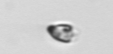
Label: Pyramimonas